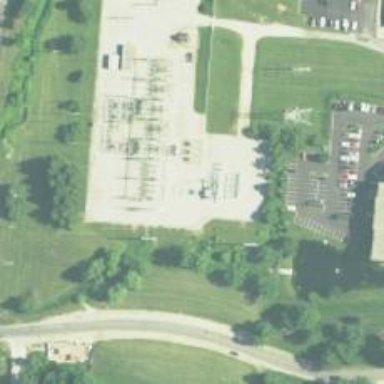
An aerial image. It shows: Switch for power supply.